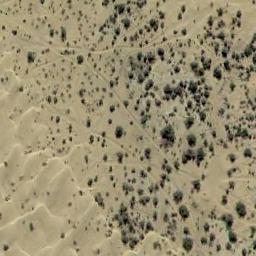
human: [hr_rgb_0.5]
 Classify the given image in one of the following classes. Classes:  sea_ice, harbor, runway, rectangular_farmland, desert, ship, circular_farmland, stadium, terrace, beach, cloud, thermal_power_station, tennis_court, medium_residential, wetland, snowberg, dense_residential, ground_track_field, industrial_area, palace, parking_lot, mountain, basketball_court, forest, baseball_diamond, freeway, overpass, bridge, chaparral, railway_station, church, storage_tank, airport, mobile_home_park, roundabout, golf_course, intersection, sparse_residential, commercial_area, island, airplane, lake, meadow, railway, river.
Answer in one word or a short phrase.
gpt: chaparral